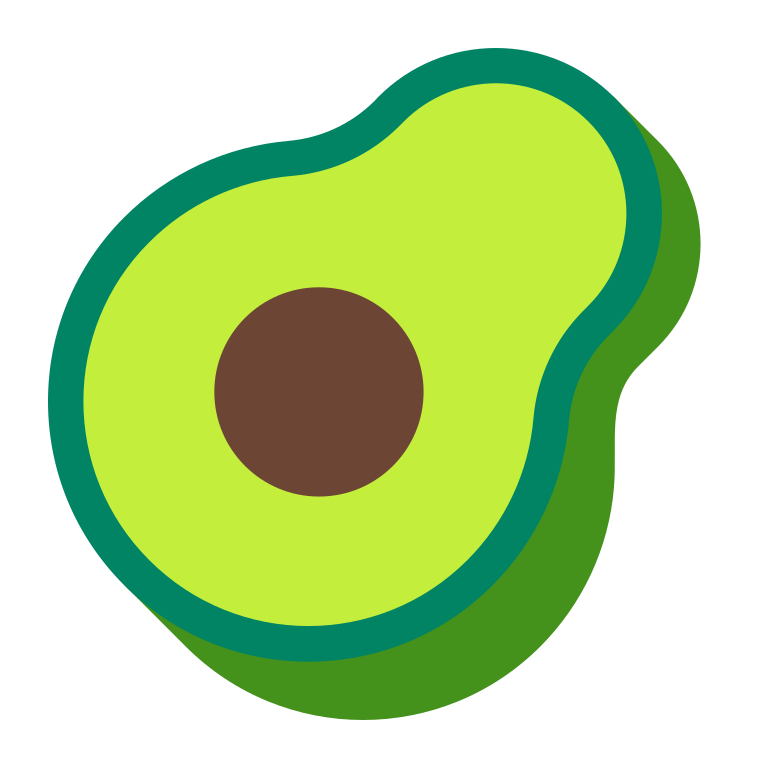
avocado flat